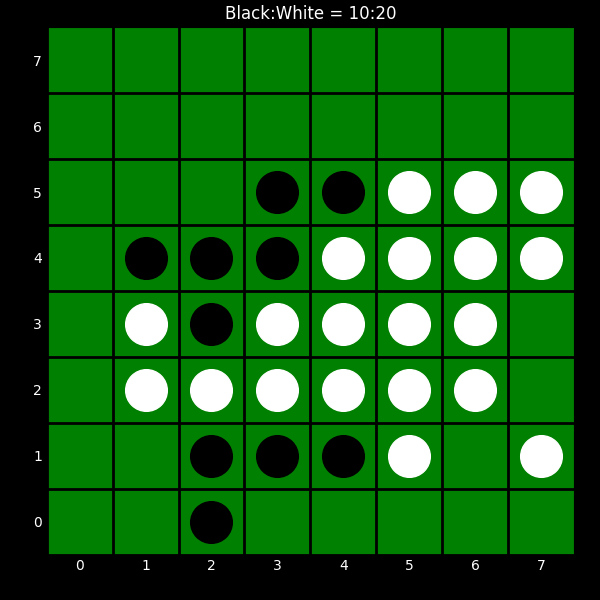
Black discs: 10
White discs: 20